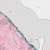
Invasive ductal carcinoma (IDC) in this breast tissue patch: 0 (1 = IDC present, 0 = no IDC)